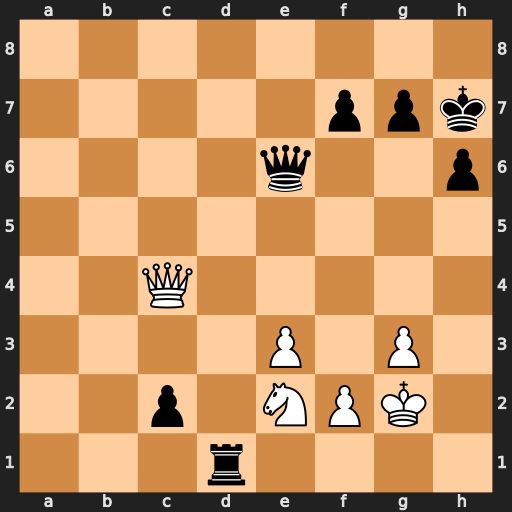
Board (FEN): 8/5ppk/4q2p/8/2Q5/4P1P1/2p1NPK1/3r4
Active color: w
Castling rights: -
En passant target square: -
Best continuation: Qxc2+ g6 Qxd1